Question: I'm trying to recreate this:

I've tried using 'flex-box' and 'grid', but, no success so far.
You will find my CSS code below to illustrate what I've tried, but it doesn't seem to be the most efficient way.
I'm looking forward to any tips or solutions you might give me.
'''
.parent {
display: grid;
grid-template-columns: repeat(6, 1fr);
grid-template-rows: repeat(5, 1fr);
grid-column-gap: 0px;
grid-row-gap: 0px;
}
.div1 { grid-area: 1 / 2 / 2 / 4; }
.div2 { grid-area: 1 / 4 / 2 / 5; }
.div3 { grid-area: 1 / 5 / 2 / 6; }
.div4 { grid-area: 2 / 2 / 3 / 4; }
.div5 { grid-area: 2 / 4 / 3 / 5; }
.div6 { grid-area: 2 / 5 / 3 / 6; }
.div7 { grid-area: 3 / 2 / 4 / 4; }
.div8 { grid-area: 3 / 4 / 4 / 5; }
.div9 { grid-area: 3 / 5 / 4 / 6; }
.div10 { grid-area: 4 / 2 / 5 / 4; }
.div11 { grid-area: 4 / 4 / 5 / 5; }
.div12 { grid-area: 4 / 5 / 5 / 6; }
.div13 { grid-area: 5 / 2 / 6 / 4; }
.div14 { grid-area: 5 / 4 / 6 / 5; }
.div15 { grid-area: 5 / 5 / 6 / 6; }
'''
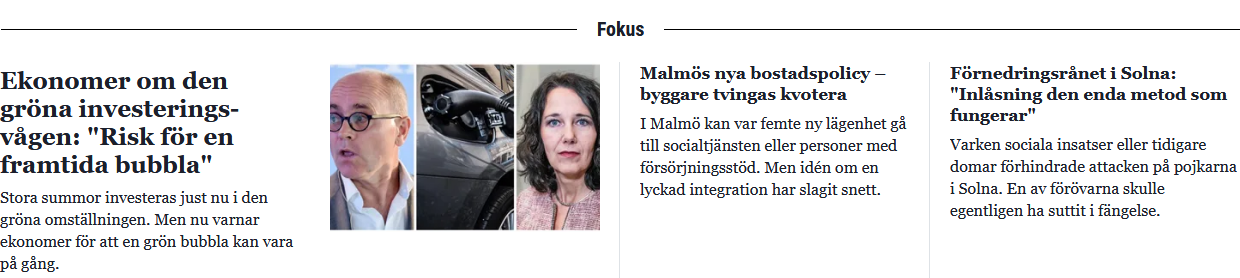
Answer: I would recommend to use 'grid' only for making the whole page layout and/or layouts you can't do with 'flexbox'. For your case 'flexbox' is perfectly sufficient and it has better browser support.
Here is a proof of concept. But to use it productive you should set breakpoints and optimize the display on smaller screen sizes.
'''
body
{
font-family: ui-sans-serif, system-ui, -apple-system, BlinkMacSystemFont, "Segoe UI", Roboto, "Helvetica Neue", Arial, "Noto Sans", sans-serif, "Apple Color Emoji", "Segoe UI Emoji", "Segoe UI Symbol", "Noto Color Emoji";
}
.section-header
{
display: flex;
align-items: center;
margin: 2em 0;
}
.section-header > div
{
flex-grow: 1;
}
.section-header > h2
{
margin: 0 1em;
font-size: 1.5em;
}
.section-content
{
display: flex;
}
.section-content__article
{
width: 25%;
border-right: thin solid #CCC;
padding: 0 2em;
box-sizing: border-box;
}
.section-content__article:first-child
{
padding-left: 0;
}
.section-content__article:last-child
{
border-right: none;
padding-right: 0;
}
.section-content__article--with-image
{
width: 50%;
display: flex;
}
.section-content__article h3
{
margin: 0;
font-size: 2em;
line-height: 1em;
}
.section-content__article--with-image > div
{
width: 50%;
}
.section-content__article--with-image img
{
max-width: 100%;
padding-left: 2em;
box-sizing: border-box;
}
'''
'''
<div class="section-header">
<div><hr></div>
<h2>Lorem Ipsum</h2>
<div><hr></div>
</div>
<div class="section-content">
<div class="section-content__article section-content__article--with-image">
<div>
<h3>Nam liber tempor cum soluta</h3>
<div>
<p>At vero eos et accusam et justo duo dolores et ea rebum. Stet clita kasd gubergren, no sea takimata sanctus est Lorem ipsum dolor sit amet. Lorem ipsum dolor sit amet, consetetur sadipscing elitr, sed diam nonumy eirmod tempor invidunt ut labore et dolore magna aliquyam erat, sed diam voluptua.</p>
</div>
</div>
<div>
<img src="http://placeimg.com/640/380/any" />
</div>
</div>
<div class="section-content__article">
<h3>Duis autem vel eum</h3>
<div>
<p>Ut wisi enim ad minim veniam, quis nostrud exerci tation ullamcorper sus cipit lobortis nisl ut aliquip ex ea commodo consequat.</p>
</div>
</div>
<div class="section-content__article">
<h3>At vero eos et accusam</h3>
<div>
<p>Sed diam nonummy nibh euismod tincidunt ut laoreet dolore magna aliquam erat volutpat. Ut wisi enim ad minim veniam, quis nostrud exerci tation ullamcorper suscipit lobortis nisl ut aliquip ex ea commodo consequat.</p>
</div>
</div>
</div>
'''